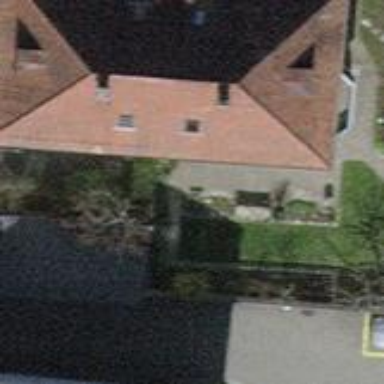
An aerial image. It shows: Building with tile roof.